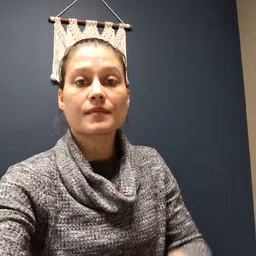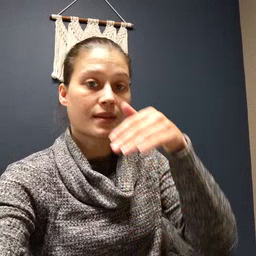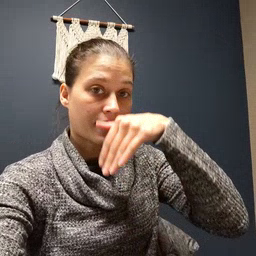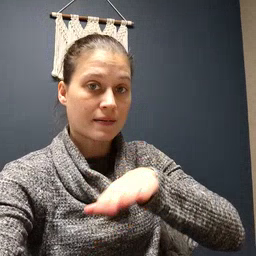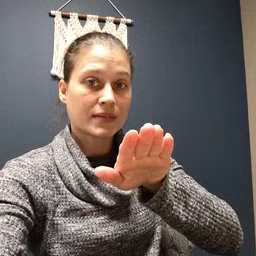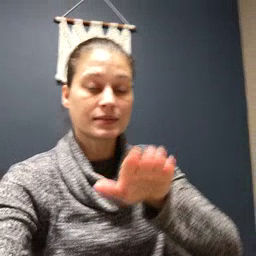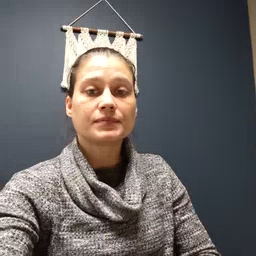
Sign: elephant